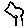
Label: tree